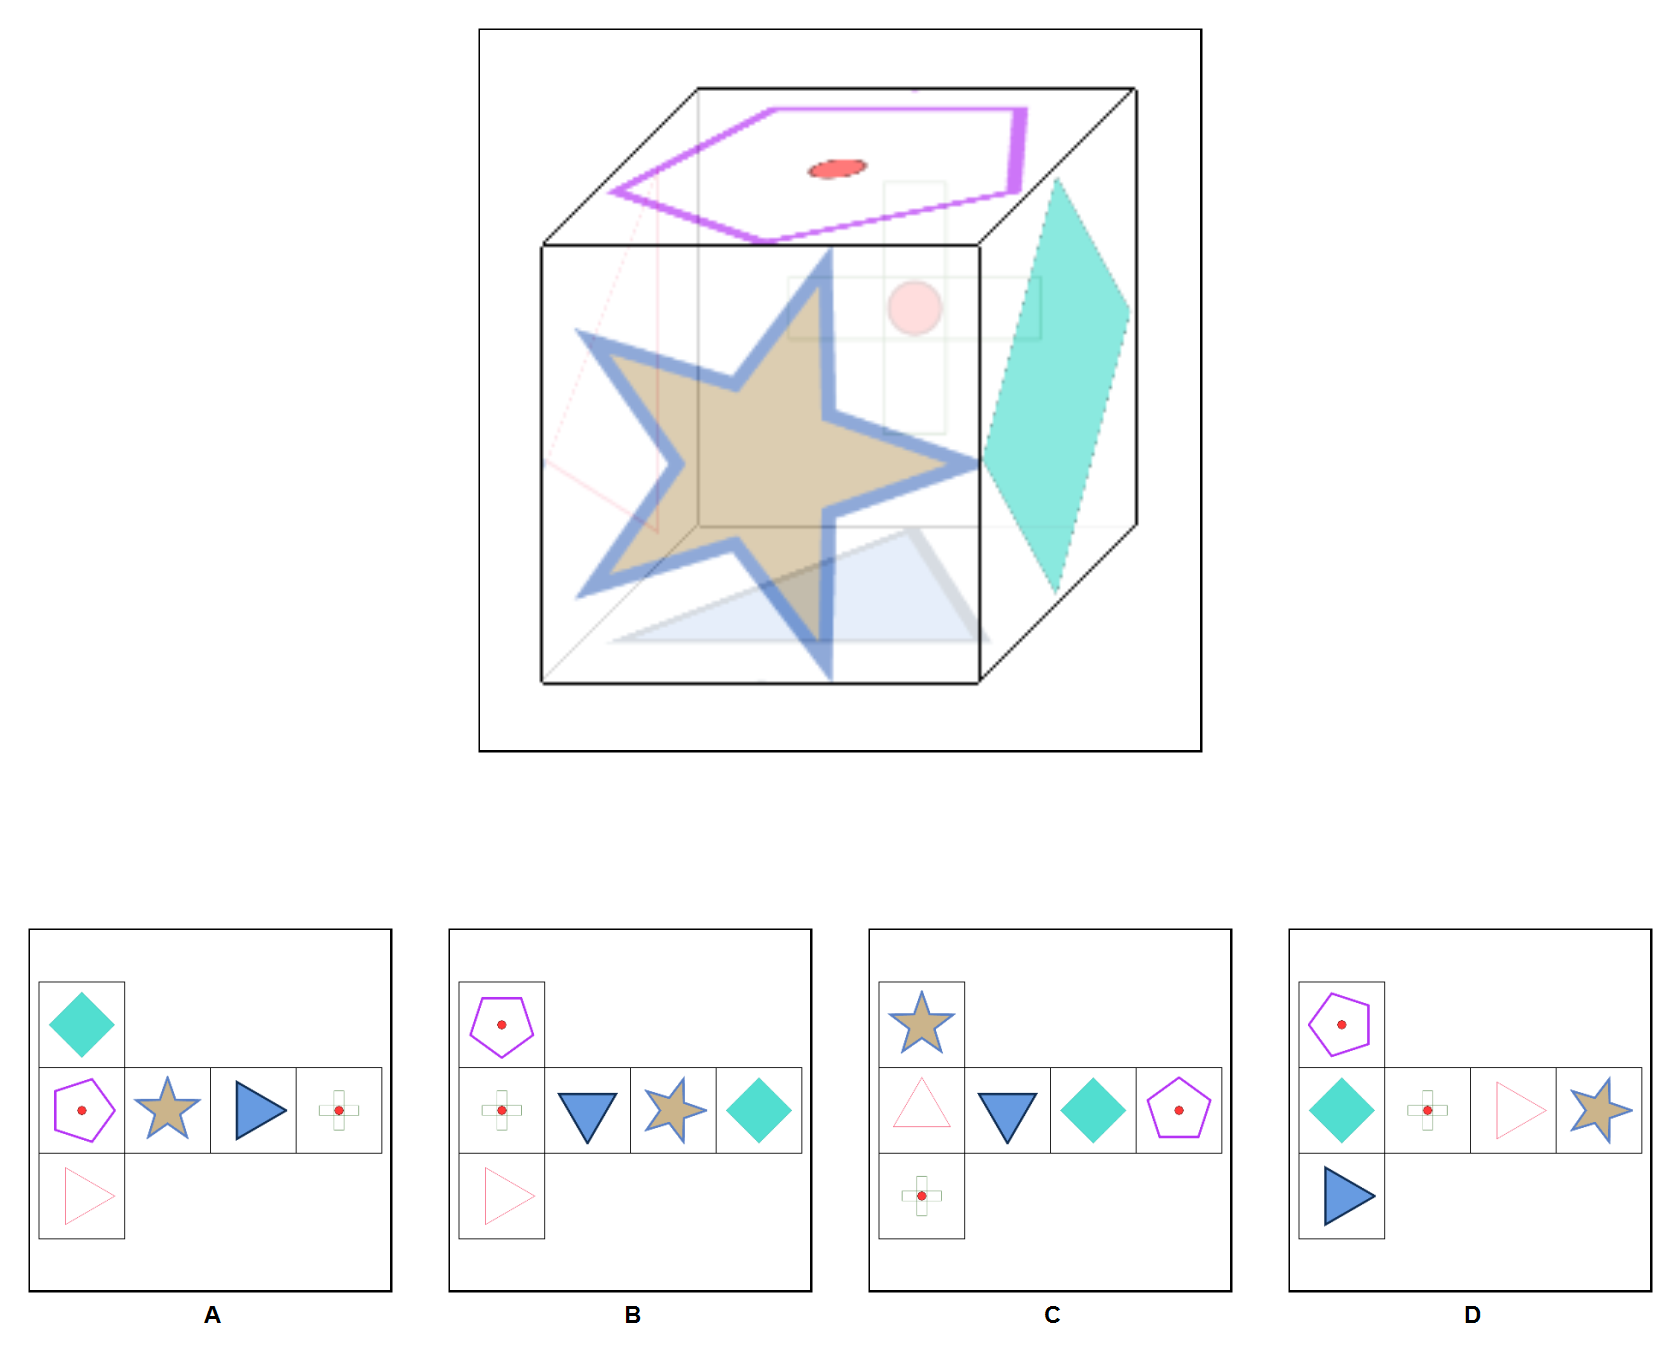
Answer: B